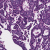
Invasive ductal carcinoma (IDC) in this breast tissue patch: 1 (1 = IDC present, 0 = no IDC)